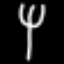
Label: fork